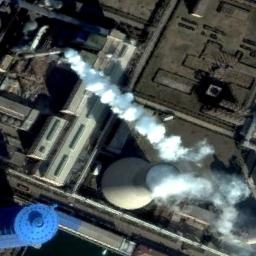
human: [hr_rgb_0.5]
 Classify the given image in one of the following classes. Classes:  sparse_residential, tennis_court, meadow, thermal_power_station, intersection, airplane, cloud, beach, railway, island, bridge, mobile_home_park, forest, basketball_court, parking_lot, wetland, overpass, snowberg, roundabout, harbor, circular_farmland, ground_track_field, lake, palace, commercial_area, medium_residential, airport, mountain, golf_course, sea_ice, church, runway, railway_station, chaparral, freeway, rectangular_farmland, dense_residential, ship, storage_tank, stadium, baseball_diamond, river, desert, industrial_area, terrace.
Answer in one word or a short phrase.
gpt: thermal_power_station